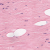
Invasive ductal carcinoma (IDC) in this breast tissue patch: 0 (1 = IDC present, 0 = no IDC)